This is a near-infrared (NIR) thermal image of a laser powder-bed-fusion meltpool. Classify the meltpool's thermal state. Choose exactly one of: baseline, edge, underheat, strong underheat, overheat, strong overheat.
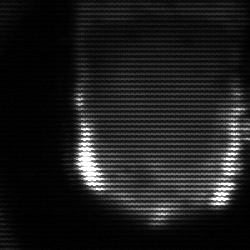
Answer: baseline